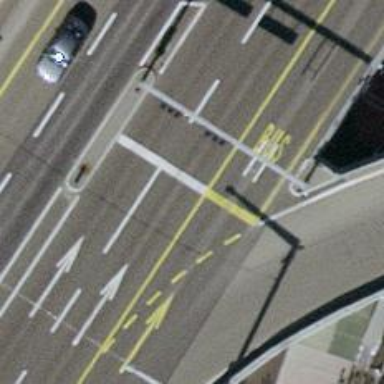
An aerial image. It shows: Primary highway bridge with asphalt surface. It has trolley wires.